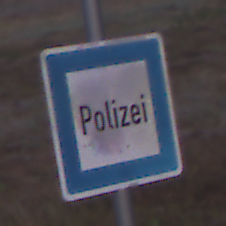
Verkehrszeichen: Polizei
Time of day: SunriseSunset
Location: Outdoor (Nature)
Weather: Clear
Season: NotSpecified
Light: Natural